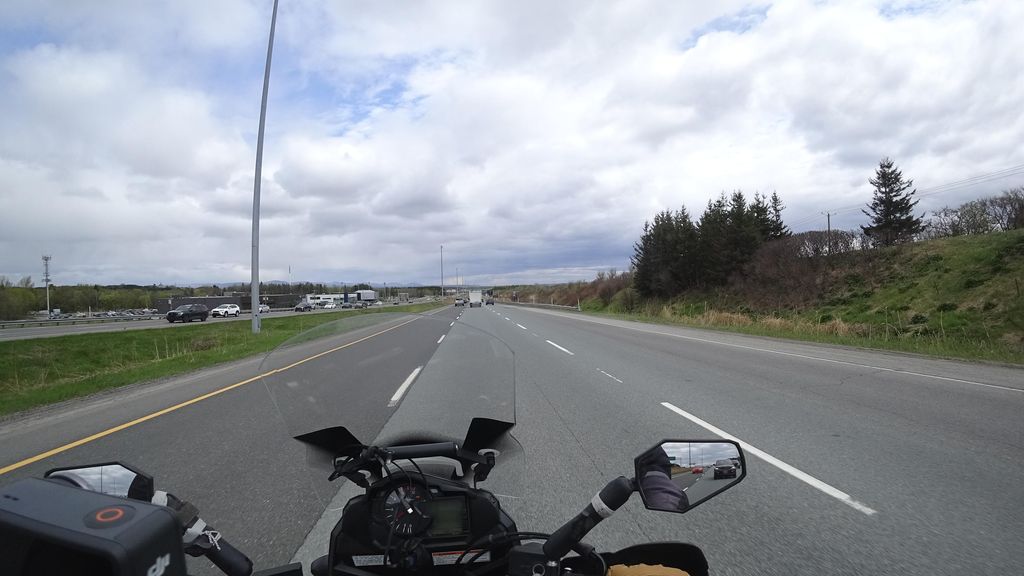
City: quebec_city